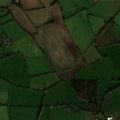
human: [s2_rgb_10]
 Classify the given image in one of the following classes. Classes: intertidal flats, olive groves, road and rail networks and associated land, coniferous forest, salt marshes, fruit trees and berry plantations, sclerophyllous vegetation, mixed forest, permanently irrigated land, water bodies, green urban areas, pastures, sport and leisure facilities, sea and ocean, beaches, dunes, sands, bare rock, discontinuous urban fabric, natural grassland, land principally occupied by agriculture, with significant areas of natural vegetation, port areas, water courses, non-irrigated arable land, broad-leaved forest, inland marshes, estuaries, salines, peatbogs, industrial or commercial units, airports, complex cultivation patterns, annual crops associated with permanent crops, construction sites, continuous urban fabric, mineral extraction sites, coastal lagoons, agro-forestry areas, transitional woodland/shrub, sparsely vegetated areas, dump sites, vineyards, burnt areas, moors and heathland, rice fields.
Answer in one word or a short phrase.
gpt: non-irrigated arable land, pastures, complex cultivation patterns